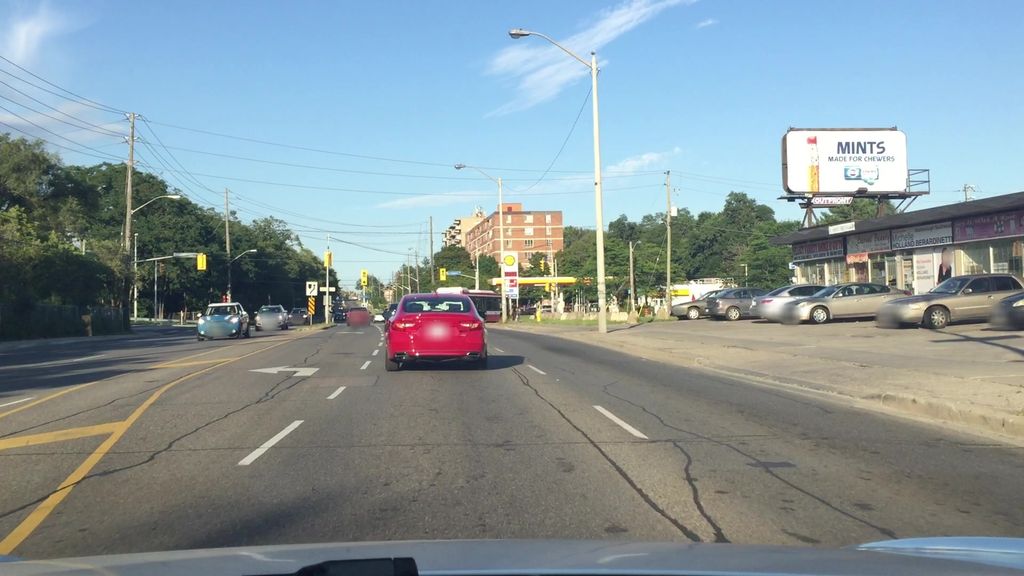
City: toronto